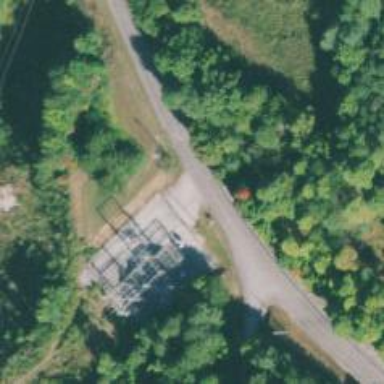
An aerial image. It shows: Distribution power substation secured by fence.